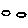
Label: circle